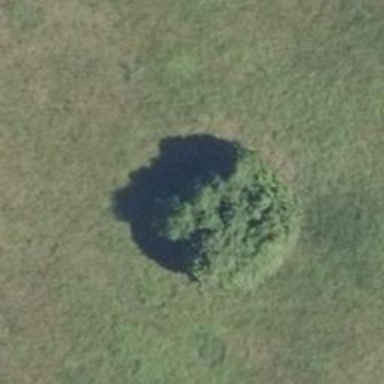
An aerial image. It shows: Deciduous broadleaved tree.